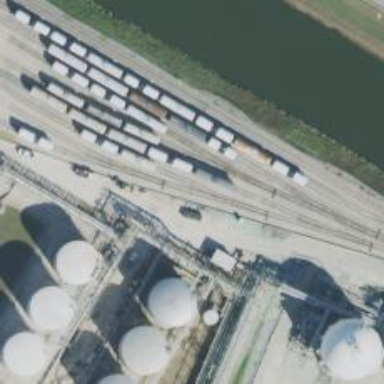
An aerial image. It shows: Railway yard.